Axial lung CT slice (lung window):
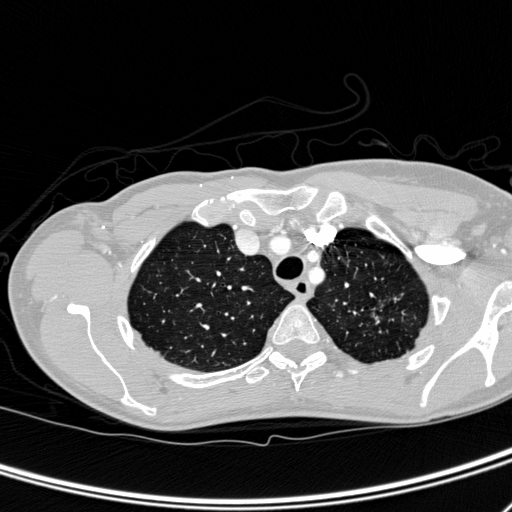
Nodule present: no